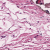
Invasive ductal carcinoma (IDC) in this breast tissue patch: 0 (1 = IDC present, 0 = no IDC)